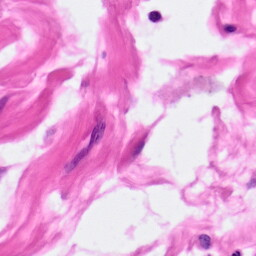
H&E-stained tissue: Pancreatic